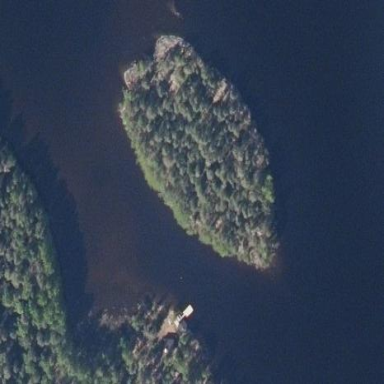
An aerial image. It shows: Islet.